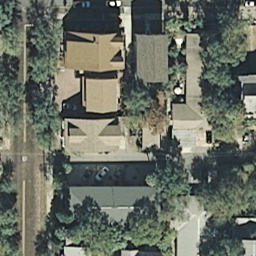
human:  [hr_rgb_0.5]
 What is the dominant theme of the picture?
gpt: medium residential